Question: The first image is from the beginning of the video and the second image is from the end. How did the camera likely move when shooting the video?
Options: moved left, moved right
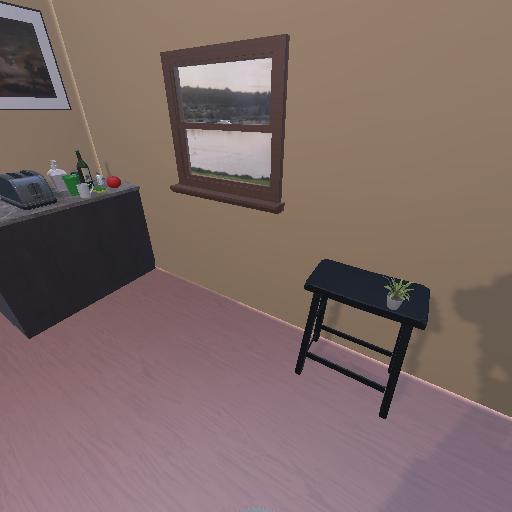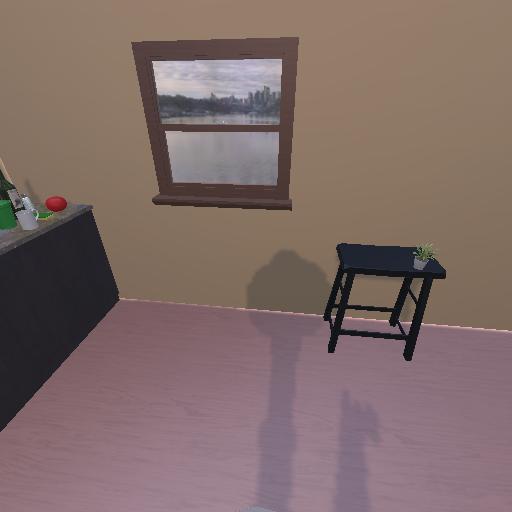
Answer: moved left